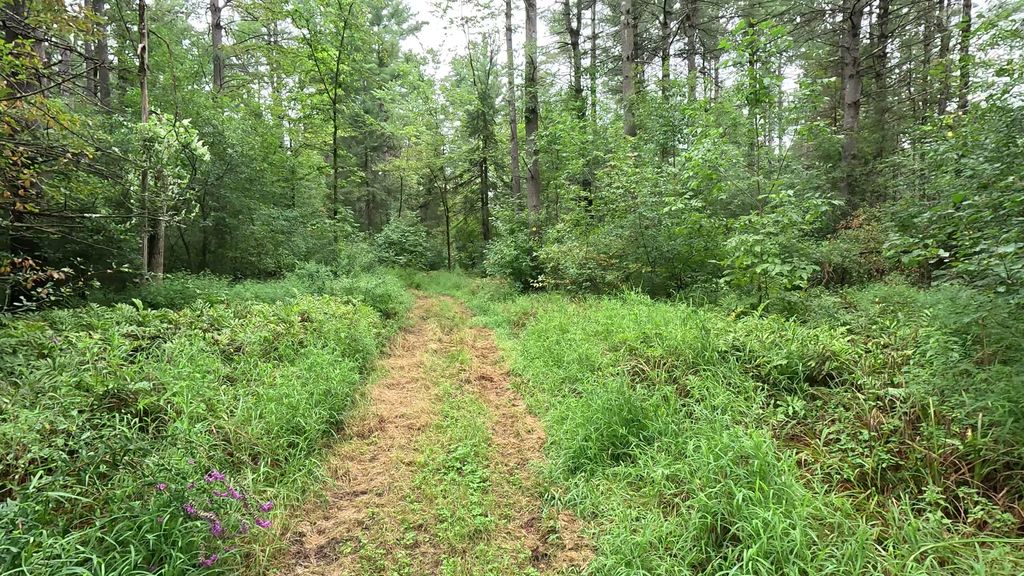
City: ottawa-gatineau